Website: macys
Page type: billing-address
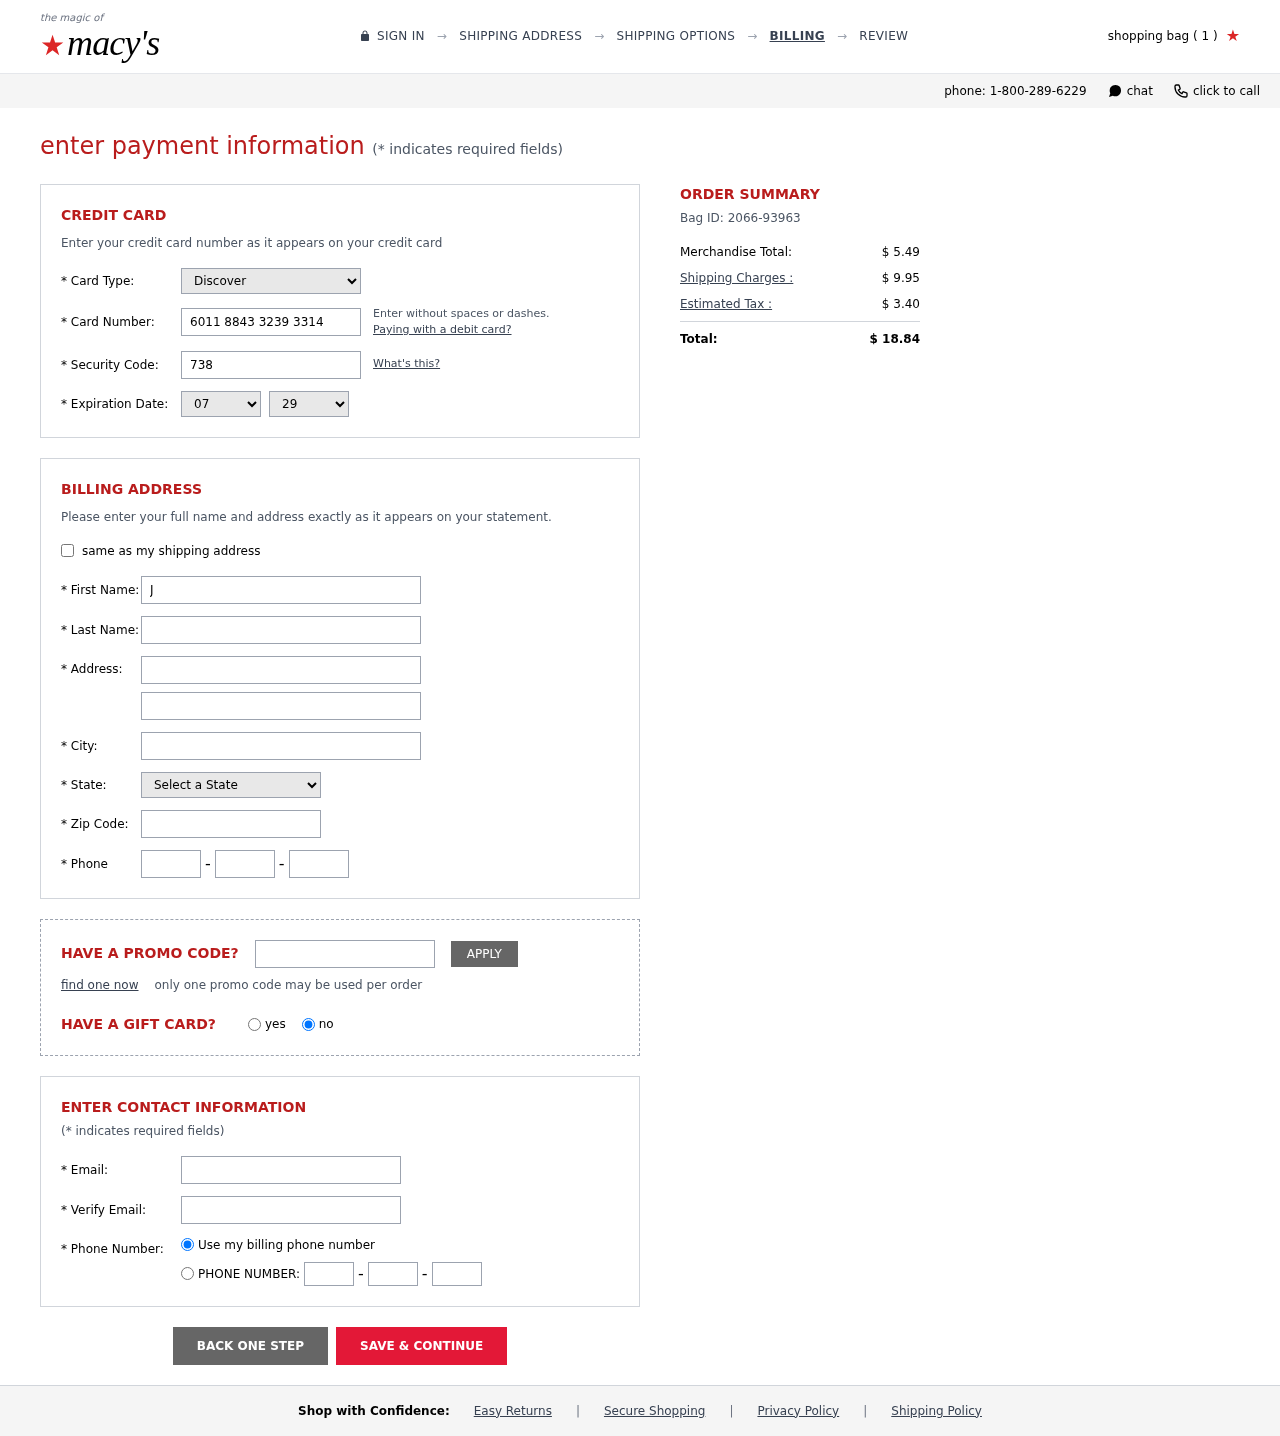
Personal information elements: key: PII_CARD_CVV
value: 738
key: PII_CARD_EXPIRY_MONTH
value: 07
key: PII_CARD_EXPIRY_YEAR
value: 29
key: PII_CARD_NUMBER
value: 6011 8843 3239 3314
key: PII_CARD_TYPE
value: Discover
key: PII_CITY
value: South Brendaborough
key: PII_EMAIL
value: julie.trevino@gmail.com
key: PII_FIRSTNAME
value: Julie
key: PII_LASTNAME
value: Trevino
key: PII_PHONE_AREA
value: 770
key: PII_PHONE_PREFIX
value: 402
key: PII_PHONE_SUFFIX
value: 4120
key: PII_POSTCODE
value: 21721
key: PII_STATE_ABBR
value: ND
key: PII_STREET
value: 53458 Cuevas Lights
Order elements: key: ORDER_NUM_ITEMS
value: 1
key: ORDER_ID
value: Bag ID: 2066-93963
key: ORDER_SUBTOTAL
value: $ 5.49
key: ORDER_SHIPPING_COST
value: $ 9.95
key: ORDER_TAX
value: $ 3.40
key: ORDER_TOTAL
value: $ 18.84